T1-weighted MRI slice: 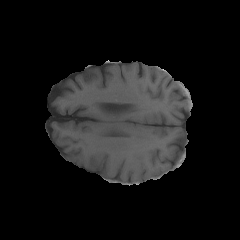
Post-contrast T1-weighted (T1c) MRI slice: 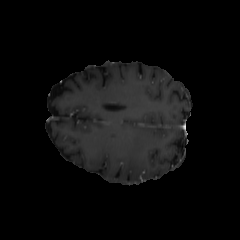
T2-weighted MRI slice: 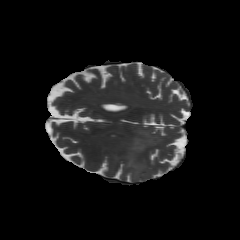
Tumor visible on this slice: yes